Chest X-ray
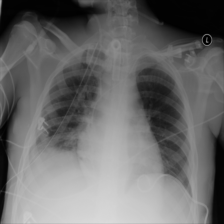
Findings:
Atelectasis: negative
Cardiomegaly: negative
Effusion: negative
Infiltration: negative
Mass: negative
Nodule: negative
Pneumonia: negative
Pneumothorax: negative
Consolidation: negative
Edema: negative
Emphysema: negative
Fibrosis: negative
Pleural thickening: negative
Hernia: negative